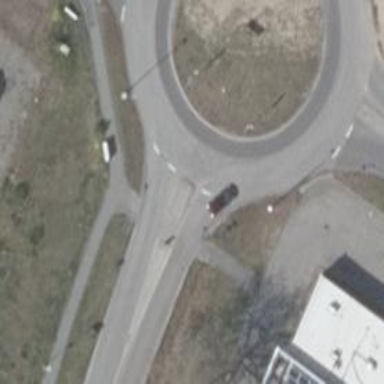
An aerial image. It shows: Secondary road with asphalt surface.